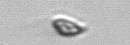
Label: Cryptophyta